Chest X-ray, AP view. Patient: 38 years old, sex M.
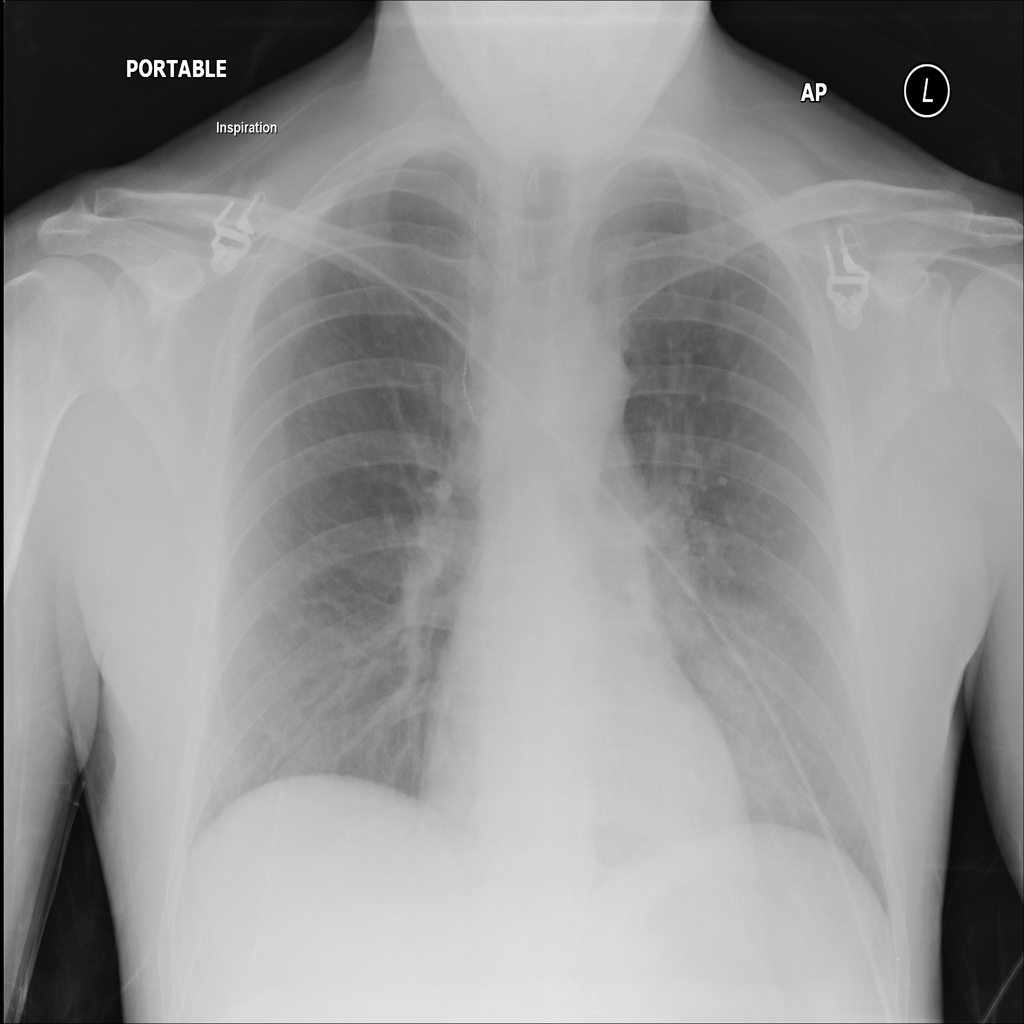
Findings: No Finding